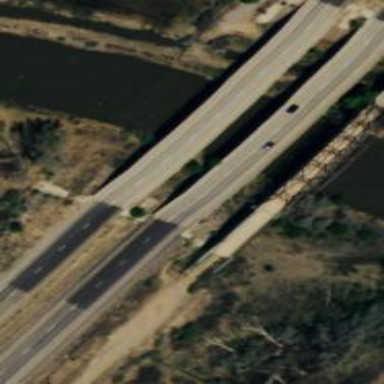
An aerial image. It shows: Man-made bridge.